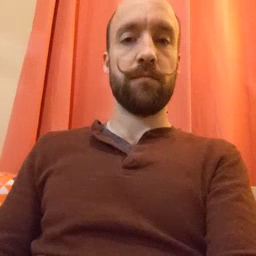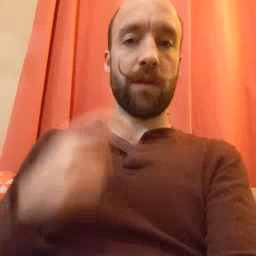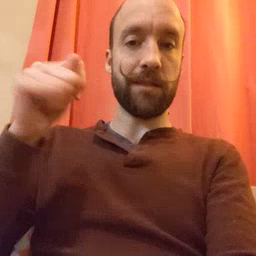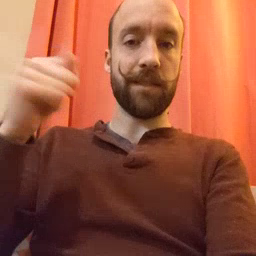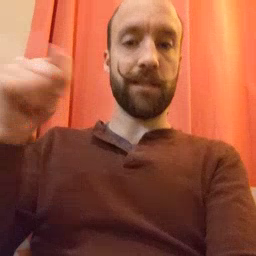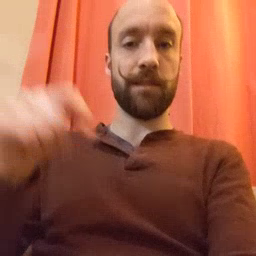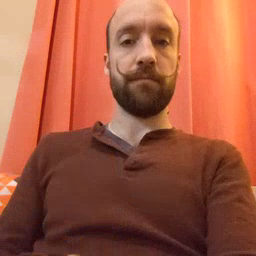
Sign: toy